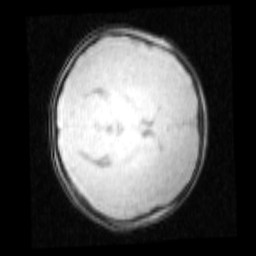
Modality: PDw
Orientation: axial
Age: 12
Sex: male
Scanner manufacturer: siemens
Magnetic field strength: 3 T
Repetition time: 0.25 s
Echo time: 0.00103 s